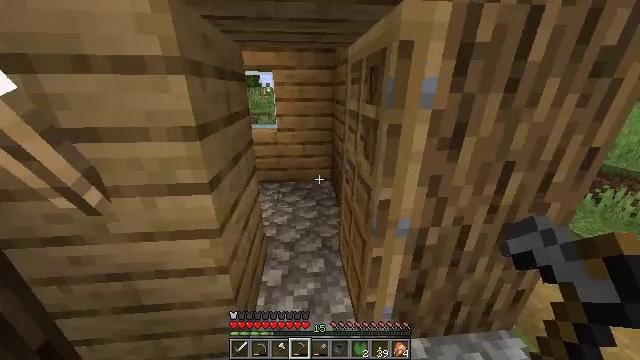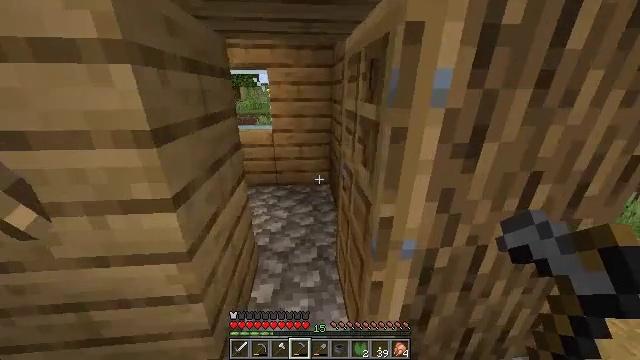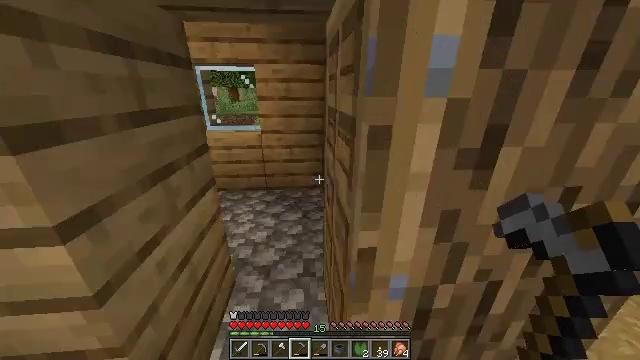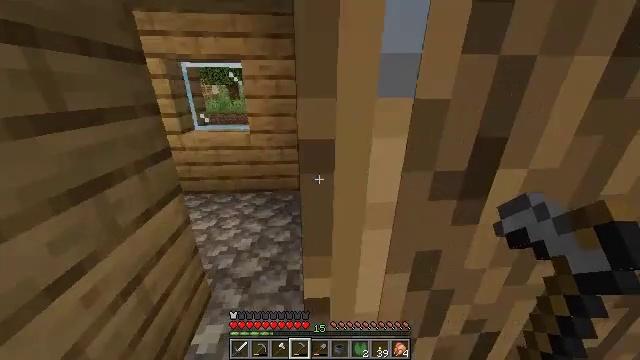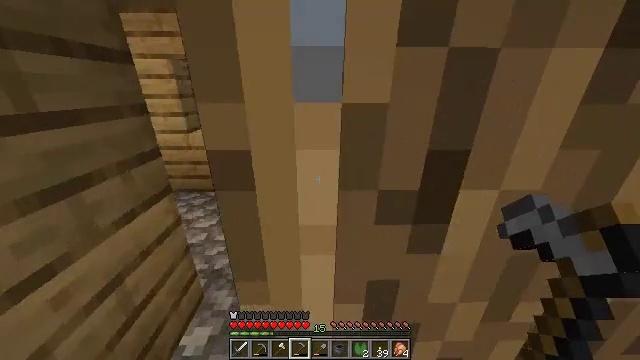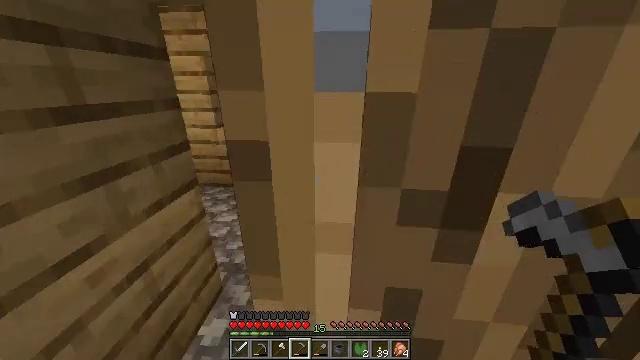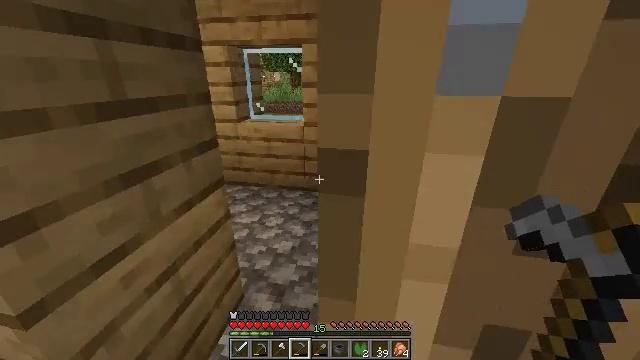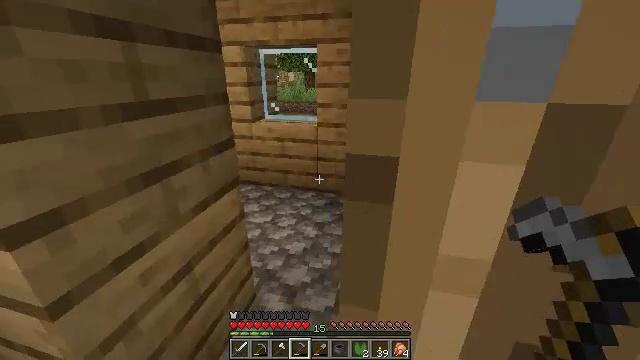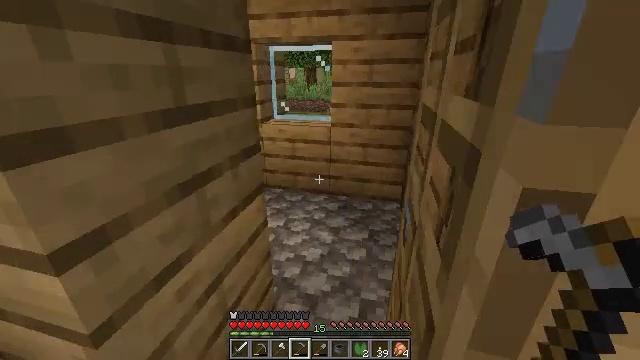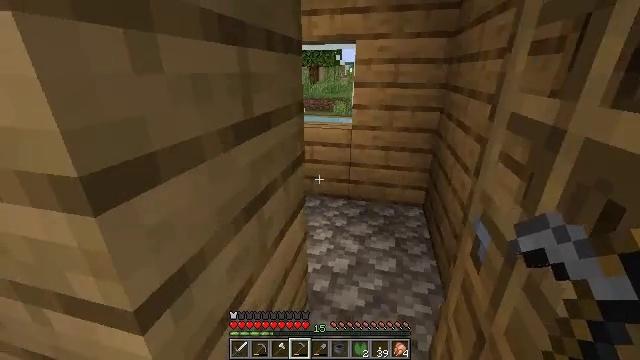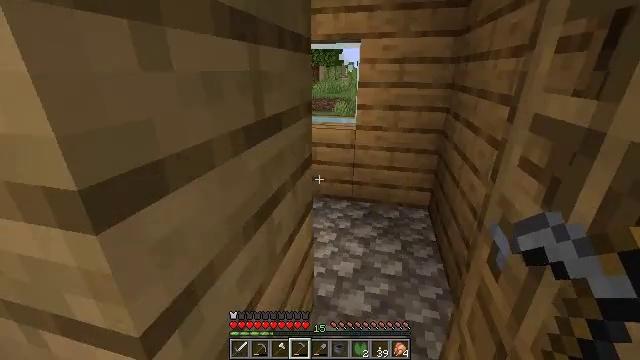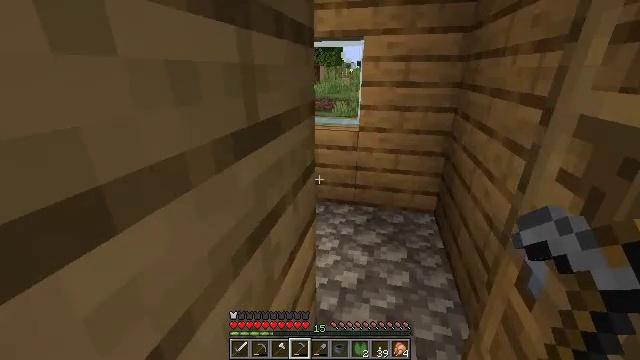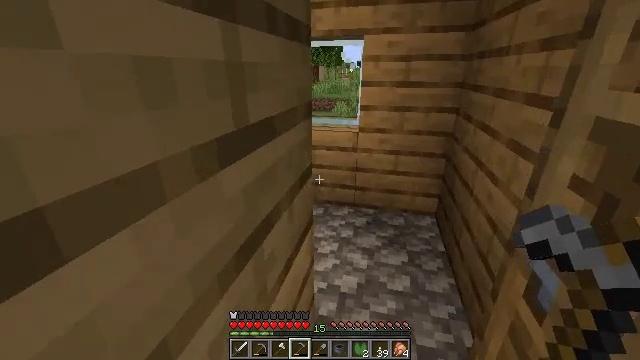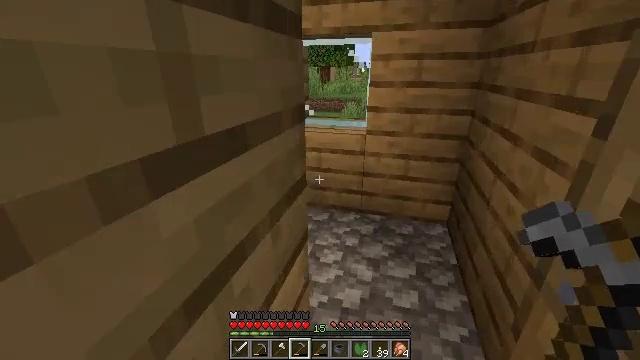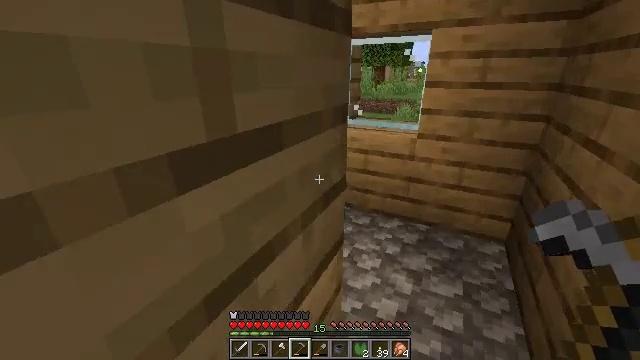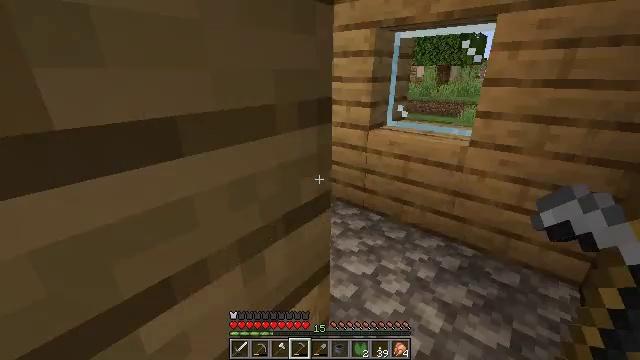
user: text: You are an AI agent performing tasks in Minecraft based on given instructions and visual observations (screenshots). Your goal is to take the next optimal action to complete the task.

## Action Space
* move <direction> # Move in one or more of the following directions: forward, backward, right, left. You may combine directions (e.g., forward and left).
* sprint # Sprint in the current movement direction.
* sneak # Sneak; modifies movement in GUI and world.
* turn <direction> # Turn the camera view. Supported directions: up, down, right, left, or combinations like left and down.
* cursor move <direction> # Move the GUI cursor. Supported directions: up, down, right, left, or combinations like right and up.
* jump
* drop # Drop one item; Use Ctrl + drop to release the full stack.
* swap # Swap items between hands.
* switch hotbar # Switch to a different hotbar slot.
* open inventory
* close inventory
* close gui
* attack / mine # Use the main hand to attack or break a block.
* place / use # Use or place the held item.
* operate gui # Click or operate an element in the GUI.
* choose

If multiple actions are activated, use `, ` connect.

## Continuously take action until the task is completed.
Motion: motion action
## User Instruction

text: Mine oak leaves.
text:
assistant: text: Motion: move forward and move right
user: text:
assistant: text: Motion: move forward and move right
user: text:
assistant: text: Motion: move forward and move right
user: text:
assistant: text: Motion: move forward, turn left
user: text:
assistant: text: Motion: move forward and move left, turn left
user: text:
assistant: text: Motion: move forward and move left, turn left
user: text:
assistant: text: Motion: move forward and move left, turn left
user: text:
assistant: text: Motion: move forward and move left
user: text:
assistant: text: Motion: move forward and move left
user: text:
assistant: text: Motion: move forward and move left
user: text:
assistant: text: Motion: move forward and move left
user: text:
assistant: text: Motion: move forward and move left
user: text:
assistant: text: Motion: move forward and move right, turn left
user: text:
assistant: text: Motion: move forward and move right, turn left
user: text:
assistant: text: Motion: move forward and move right, turn left
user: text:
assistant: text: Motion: move forward and move right, turn left
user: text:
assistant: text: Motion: move forward and move right, turn left
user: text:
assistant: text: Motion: move forward and move right, turn left
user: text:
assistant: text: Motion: move forward and move right, turn left
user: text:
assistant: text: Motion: move forward and move right, turn left
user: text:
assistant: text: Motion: move forward and move right, turn left
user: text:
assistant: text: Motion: move forward and move right, turn left
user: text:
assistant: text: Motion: move forward and move right, turn left
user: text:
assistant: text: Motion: move forward and move right, turn left
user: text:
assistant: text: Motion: move forward and move right, turn left
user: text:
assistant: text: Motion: move forward and move right, turn left
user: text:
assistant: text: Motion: move forward, turn left
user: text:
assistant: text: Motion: move forward, turn left
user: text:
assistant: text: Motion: move forward, turn left
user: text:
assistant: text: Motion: move forward